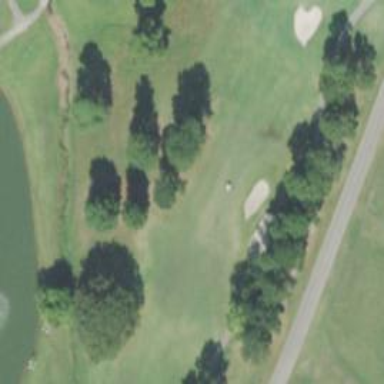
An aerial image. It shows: Grassy area designated as golf fairway.